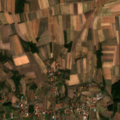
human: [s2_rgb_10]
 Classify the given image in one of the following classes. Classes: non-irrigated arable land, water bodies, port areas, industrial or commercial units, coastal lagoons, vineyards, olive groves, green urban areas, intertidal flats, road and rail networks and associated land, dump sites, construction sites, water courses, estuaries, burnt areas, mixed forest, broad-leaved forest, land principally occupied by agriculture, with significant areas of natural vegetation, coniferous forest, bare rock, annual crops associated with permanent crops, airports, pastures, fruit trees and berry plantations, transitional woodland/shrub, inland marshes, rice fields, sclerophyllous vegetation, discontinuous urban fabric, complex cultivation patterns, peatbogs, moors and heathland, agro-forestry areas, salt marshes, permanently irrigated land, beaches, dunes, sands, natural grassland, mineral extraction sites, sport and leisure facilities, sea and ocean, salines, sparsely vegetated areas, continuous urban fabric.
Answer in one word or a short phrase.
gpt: non-irrigated arable land, complex cultivation patterns, land principally occupied by agriculture, with significant areas of natural vegetation